Question: Hi I am absolute beginner and I've got rather theoretical question about iterative optimization in genetic algorithms.
Where in the genetic cycle (see below) does the iterative optimization logically belong? I am not really sure, but I think it could be in population initialization or mutation, depending on given problem.
To be more specific about about the iterative optimization algorithm - I would like to use "hill climbing" or "simulated annealing".
I use this model as reference:

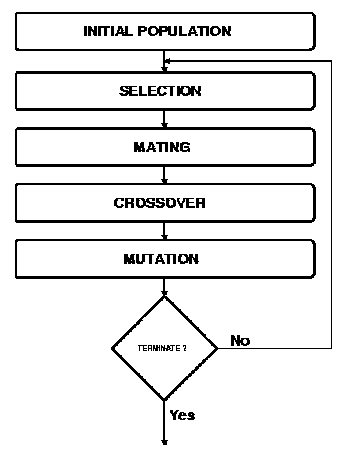
Answer: Well, there are several possibilities and basically all of them make sense.
If you put the optimisation phase after population initialization (being run once before the genetic algorithm itself) then what you get is an already optimized initial population. This might be useful because the genetic algorithm does not have to search so much, but it may be harmful in a way that you optimize to some local optima, possibly losing useful information in the process.
If you put the optimisation phase before selection, you get a so-called memetic algorithm. MA is based on the fact that an organism learns throughout its lifetime (the optimization). You have two possibilites of how to do that:
1. Take an individual, optimize it and replace the original individual with its optimized version. This is called "Lamarckian evolution" and is based on the idea (originally by Jean-Baptiste Lamarck at the beginning of 19th century) that the learned features can be passed on to the offsprings.
2. Take an individual, optimize it, but then throw the optimized individual away but assign its fitness to the original, unoptimized individual. In this variant the optimization effectively becomes the part of the fitness evaluation process. This is called "Baldwin effect" and is based on the idea (originally by James Mark Baldwin at the end of 19th century) that the learned features cannot be passed on to the offsprings and the genetic information rather describes the ability to learn. By the way, this is the way the natural evolution actually works.
The optimization can, of course, be placed in all the other places, but it is not used (at least I don't know of any such case). However, your problem and mutation/crossover operators might be such that the optimization in those places might be somehow beneficial. Or you can just try and see what you get.